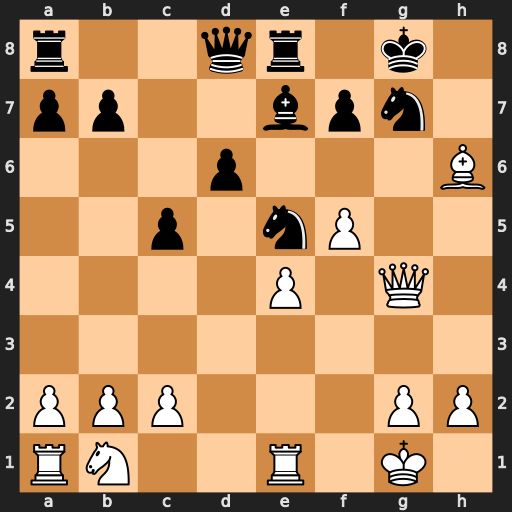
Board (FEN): r2qr1k1/pp2bpn1/3p3B/2p1nP2/4P1Q1/8/PPP3PP/RN2R1K1
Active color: w
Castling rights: -
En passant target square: -
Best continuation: Qxg7#